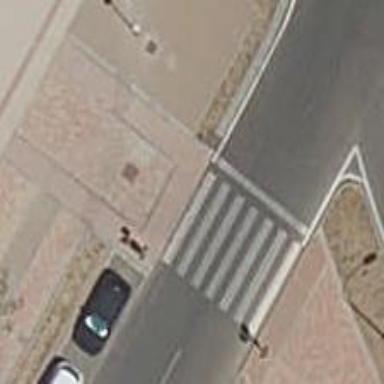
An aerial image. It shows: Footway with traffic signals at crossing.